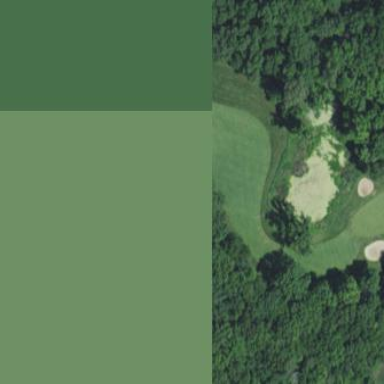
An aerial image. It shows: Golf rough area.